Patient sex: M
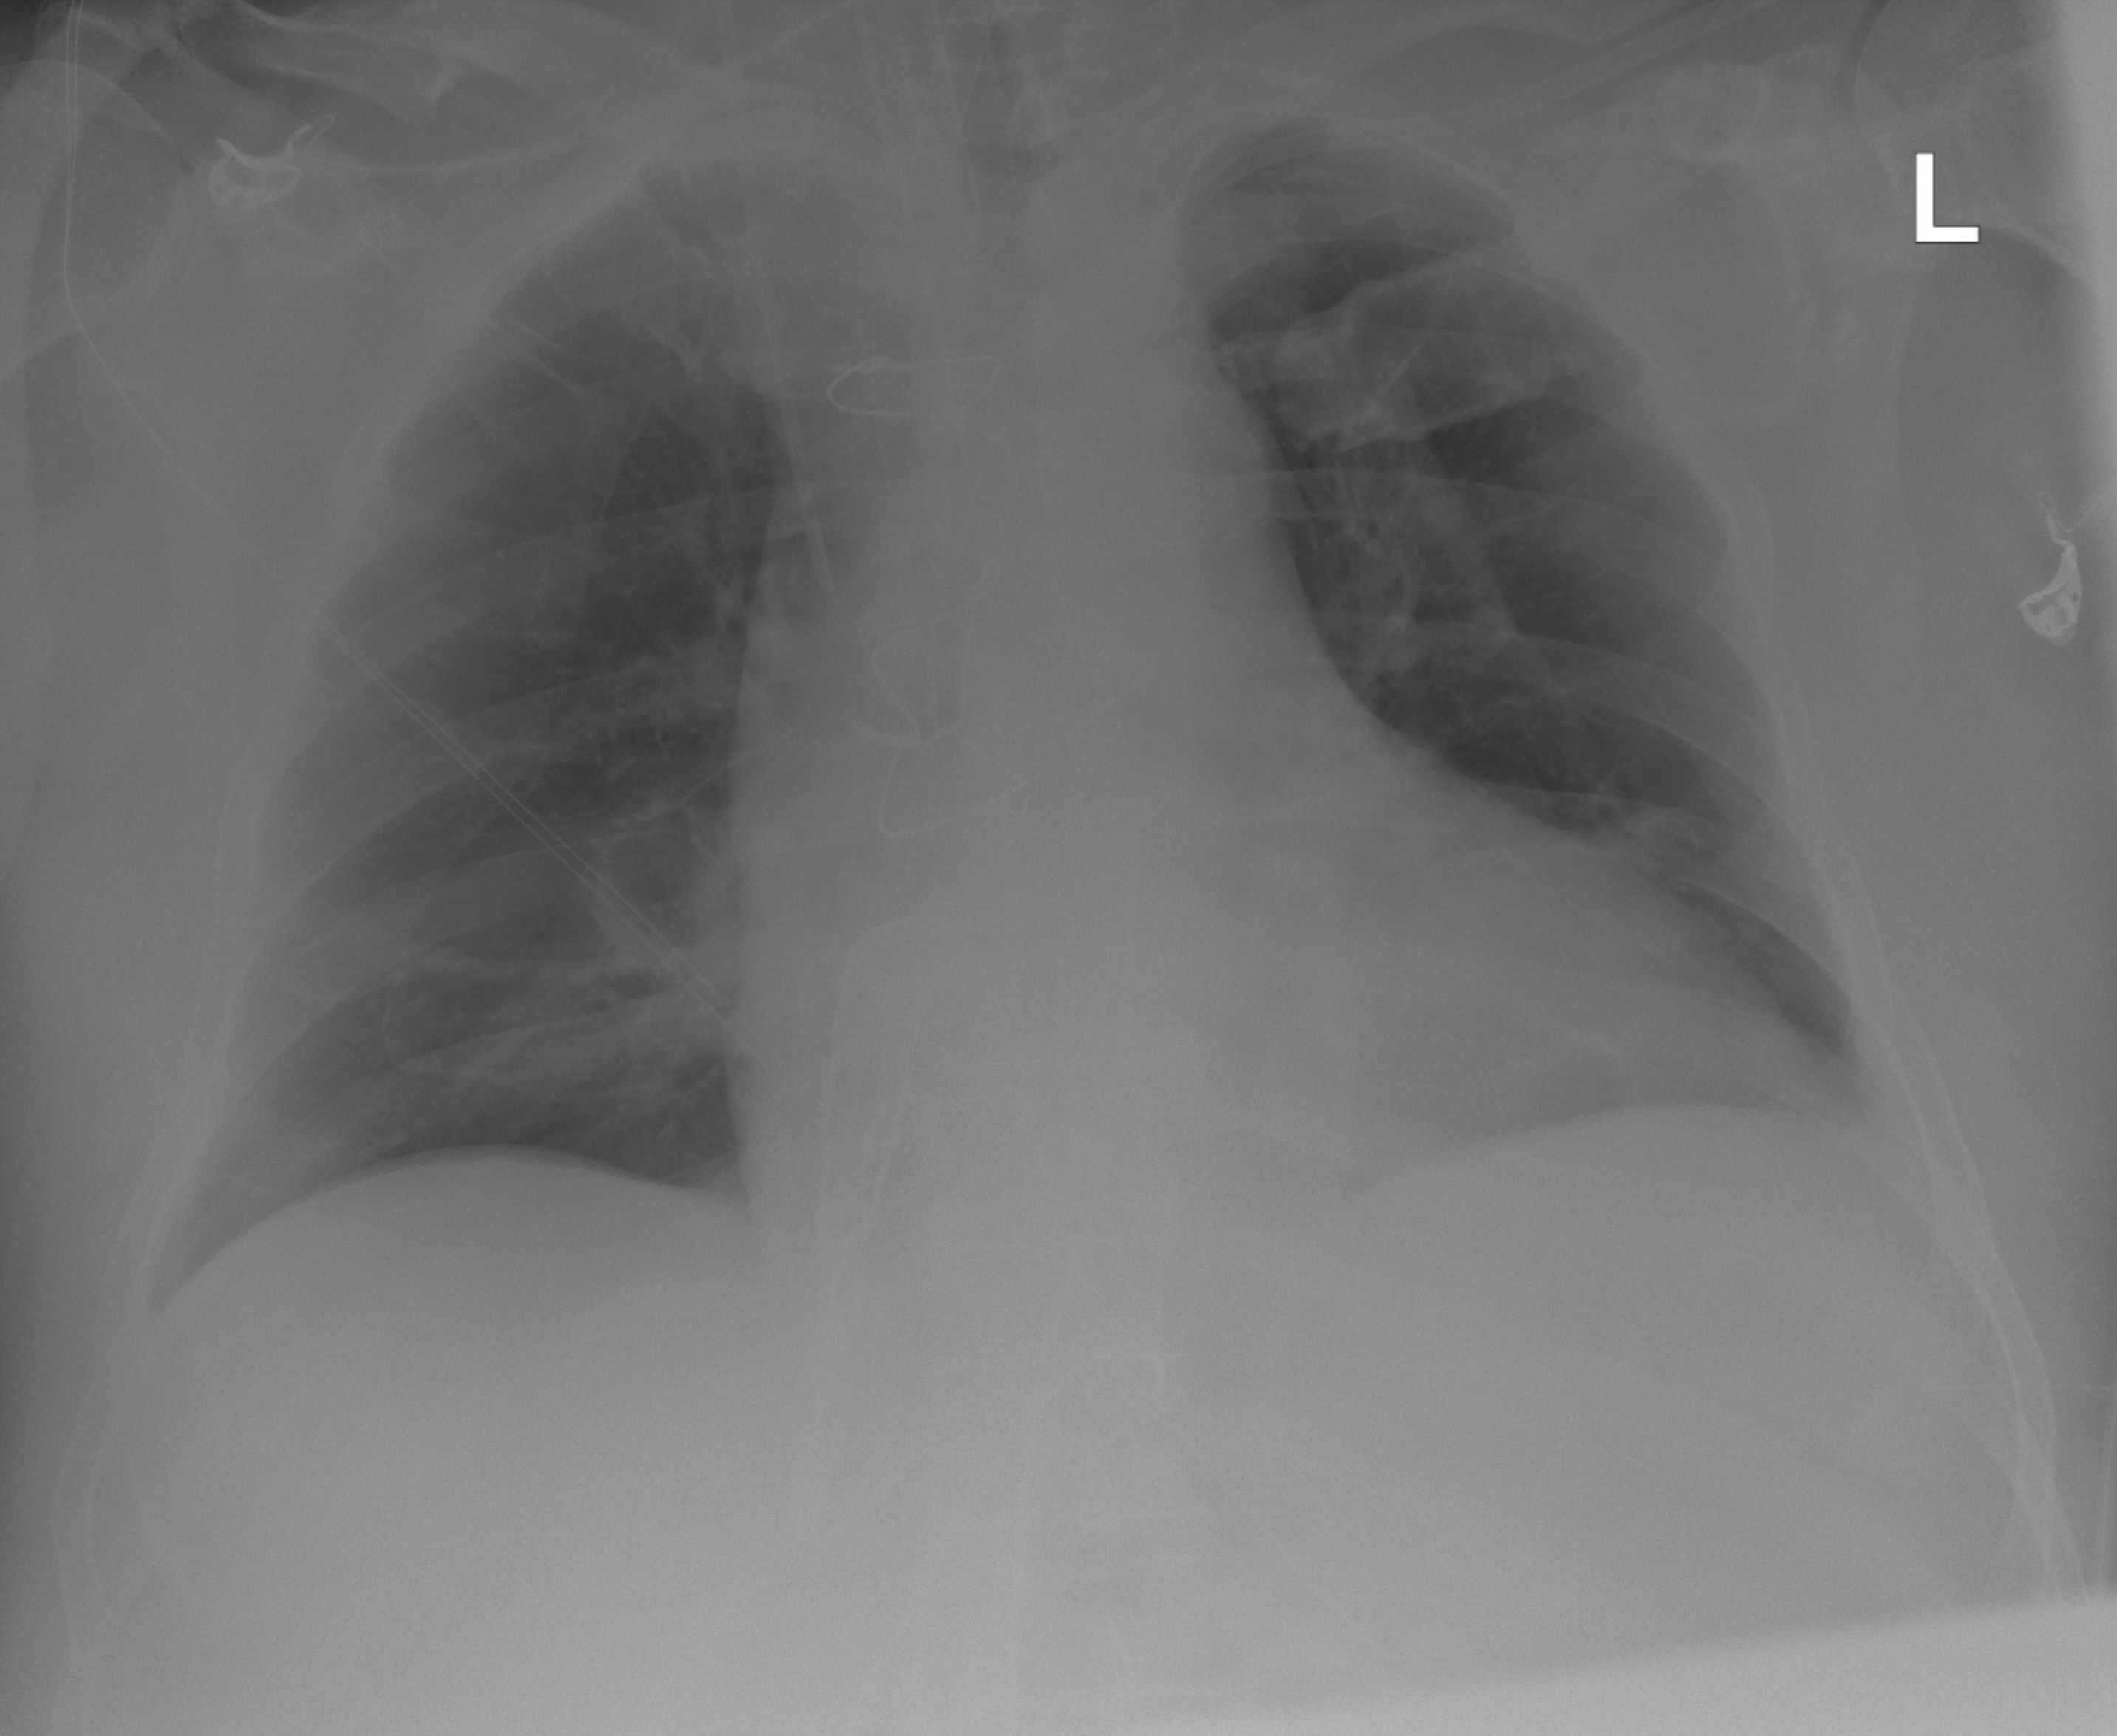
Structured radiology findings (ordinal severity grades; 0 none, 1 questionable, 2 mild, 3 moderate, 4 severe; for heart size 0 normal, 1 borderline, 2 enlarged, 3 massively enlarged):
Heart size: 2
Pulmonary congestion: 0
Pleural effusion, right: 0
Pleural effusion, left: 0
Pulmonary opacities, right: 0
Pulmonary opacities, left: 0
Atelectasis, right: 0
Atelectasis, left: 0